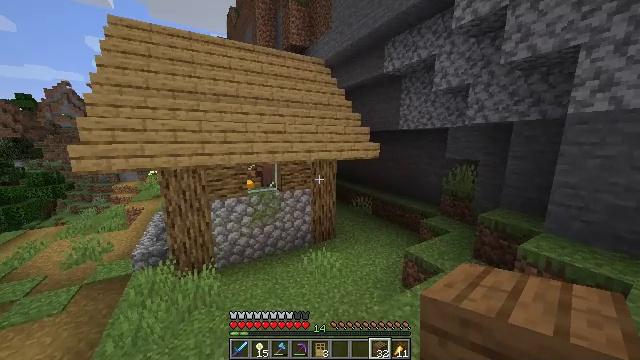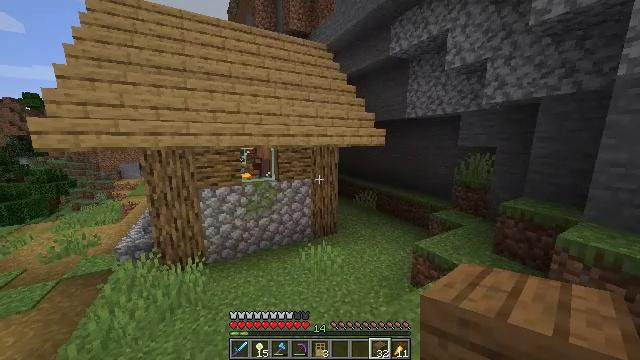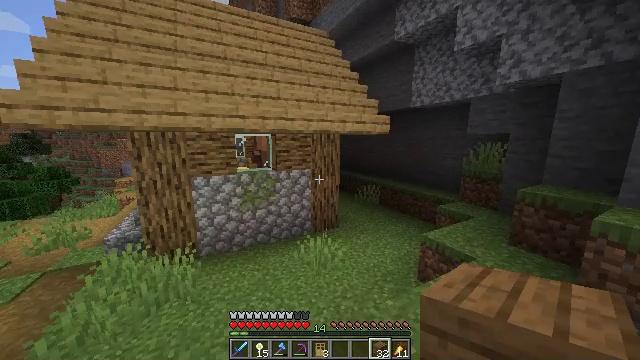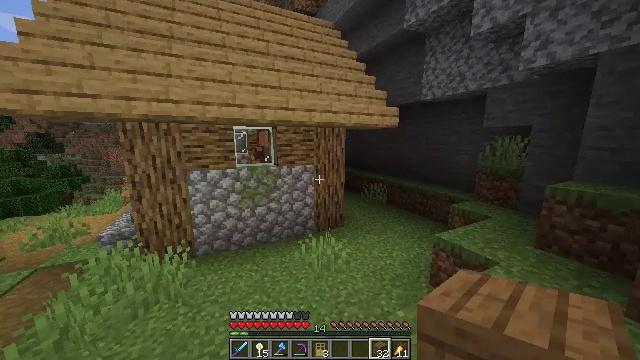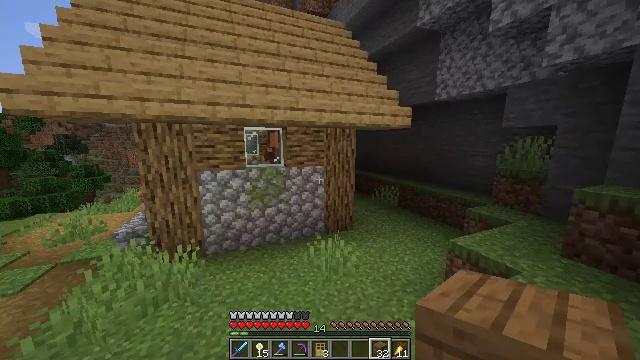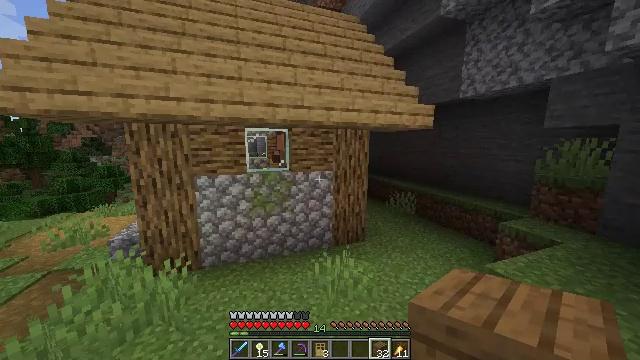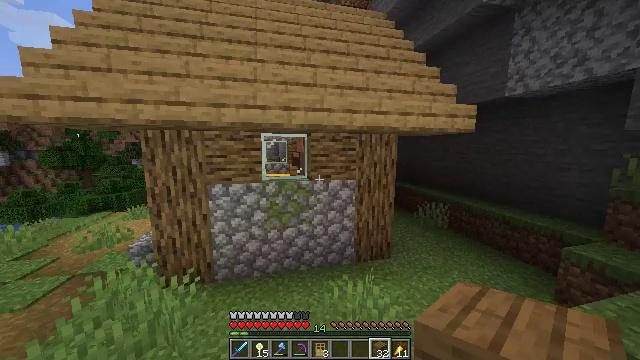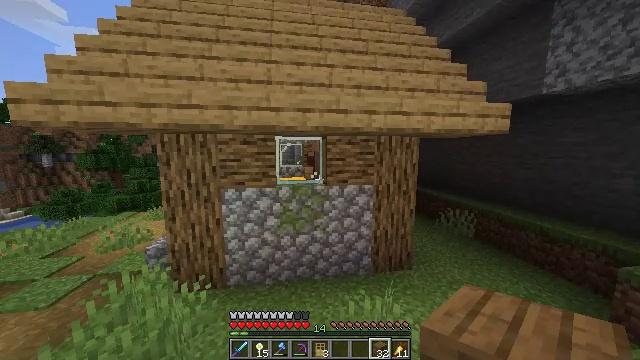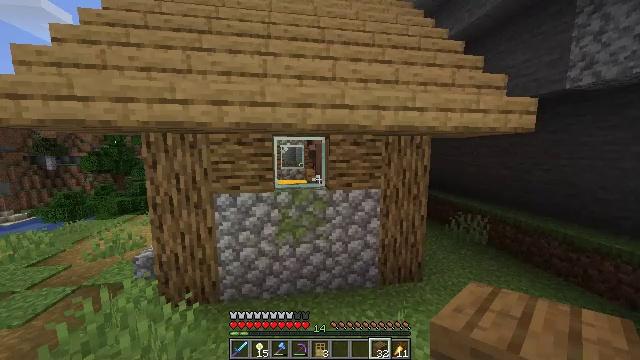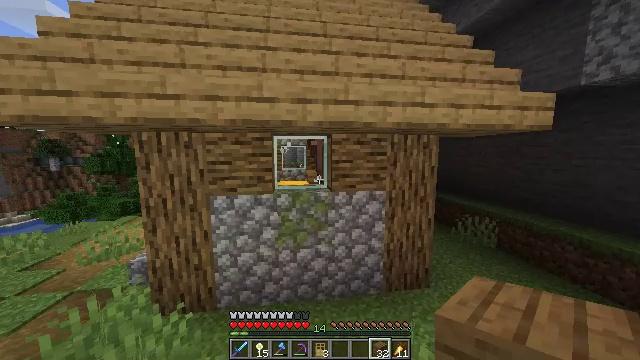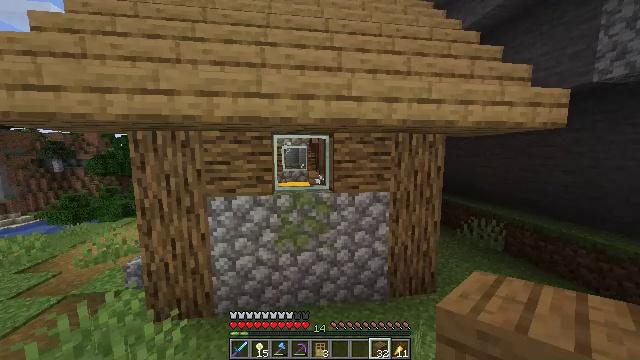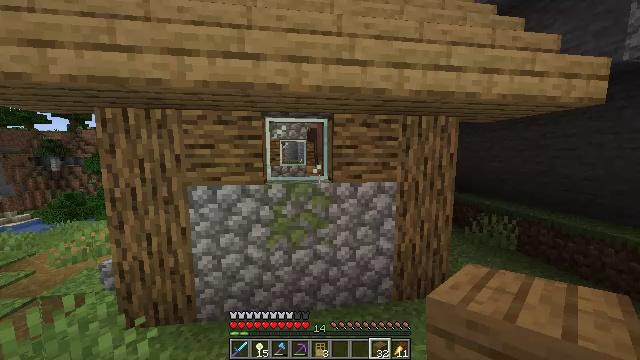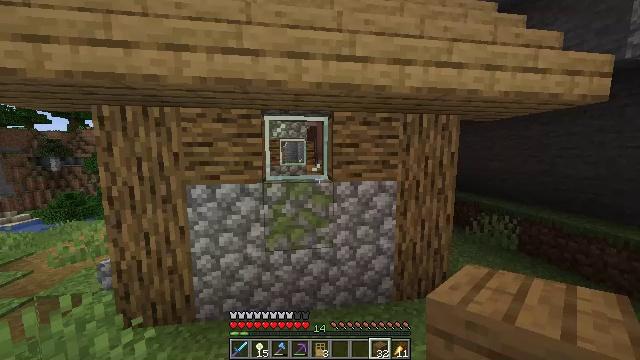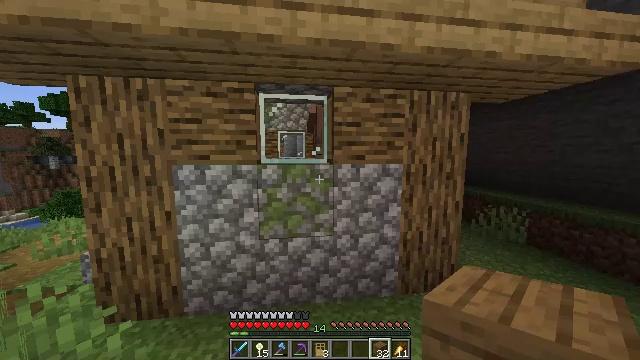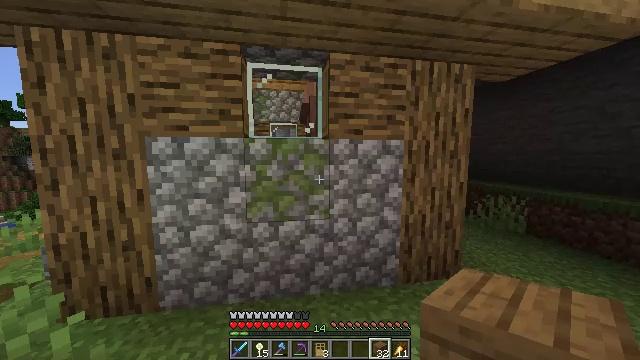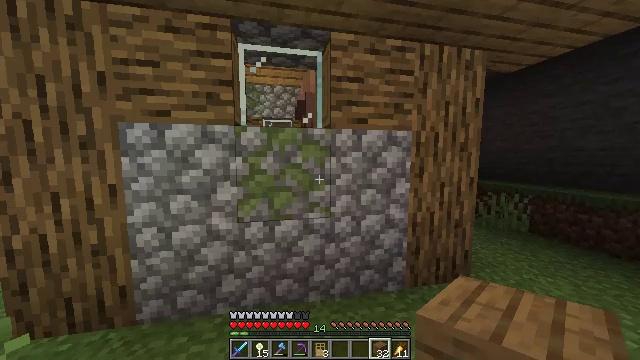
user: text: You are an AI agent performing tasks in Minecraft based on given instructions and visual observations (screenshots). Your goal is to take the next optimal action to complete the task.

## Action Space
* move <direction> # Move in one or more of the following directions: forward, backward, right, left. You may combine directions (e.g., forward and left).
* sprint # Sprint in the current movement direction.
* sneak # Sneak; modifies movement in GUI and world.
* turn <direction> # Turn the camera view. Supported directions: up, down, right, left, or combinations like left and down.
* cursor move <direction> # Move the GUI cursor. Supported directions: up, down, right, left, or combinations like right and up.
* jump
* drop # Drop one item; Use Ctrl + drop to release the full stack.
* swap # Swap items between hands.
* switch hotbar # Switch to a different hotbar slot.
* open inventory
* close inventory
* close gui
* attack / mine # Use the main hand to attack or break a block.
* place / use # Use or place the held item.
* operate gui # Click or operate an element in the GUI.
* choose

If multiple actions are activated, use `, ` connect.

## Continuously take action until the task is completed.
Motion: motion action
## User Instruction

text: Clear away tall grass.
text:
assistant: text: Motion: move forward, jump
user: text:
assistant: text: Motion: move forward
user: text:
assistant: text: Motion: move forward, turn left
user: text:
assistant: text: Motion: move forward, turn left
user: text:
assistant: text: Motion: move forward, turn left
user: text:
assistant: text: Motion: move forward, turn left and up
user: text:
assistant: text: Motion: move forward, turn left
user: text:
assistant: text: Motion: move forward
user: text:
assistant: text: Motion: move forward
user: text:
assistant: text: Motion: move forward
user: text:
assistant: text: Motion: move forward
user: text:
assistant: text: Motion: move forward
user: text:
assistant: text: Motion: move forward and move left
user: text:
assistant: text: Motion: move forward and move left, turn right
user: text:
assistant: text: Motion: move forward and move left, turn right
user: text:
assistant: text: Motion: move forward and move left, turn right and up
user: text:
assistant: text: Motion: move forward, turn right and up
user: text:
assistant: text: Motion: move forward, turn up
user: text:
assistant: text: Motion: move forward
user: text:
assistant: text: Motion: no_op
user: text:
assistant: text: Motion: no_op
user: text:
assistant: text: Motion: turn up
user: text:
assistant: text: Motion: no_op
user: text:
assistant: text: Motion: no_op
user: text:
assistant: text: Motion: no_op
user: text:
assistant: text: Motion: no_op
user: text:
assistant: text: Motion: no_op
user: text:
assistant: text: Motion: no_op
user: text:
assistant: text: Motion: no_op
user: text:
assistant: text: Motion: no_op